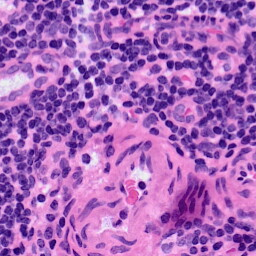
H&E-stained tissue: LymphNode